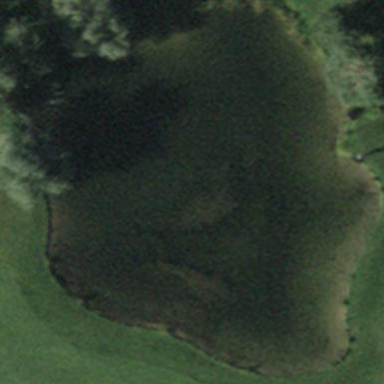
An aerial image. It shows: Water hazard on golf course. The hazard is natural water feature.